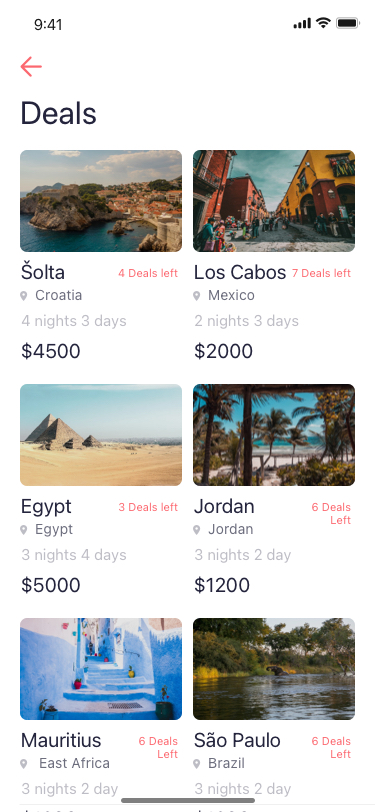
Text in this UI design:
Deals